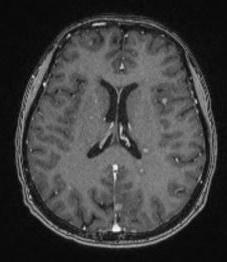
Label: notumor